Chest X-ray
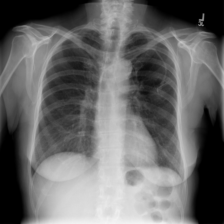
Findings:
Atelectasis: negative
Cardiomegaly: negative
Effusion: negative
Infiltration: negative
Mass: negative
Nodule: negative
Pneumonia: negative
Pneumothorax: negative
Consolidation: negative
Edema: negative
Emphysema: negative
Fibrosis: negative
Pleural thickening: negative
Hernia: negative